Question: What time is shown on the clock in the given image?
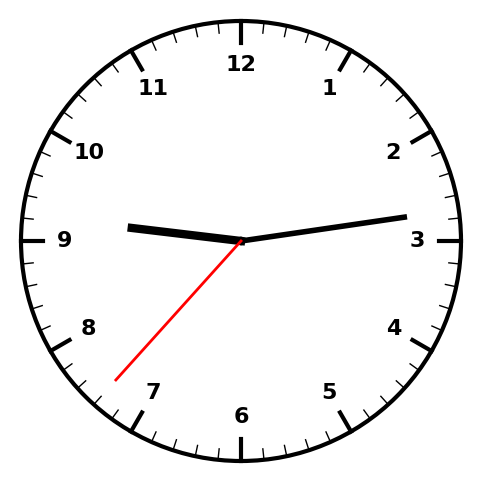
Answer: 09:13:37